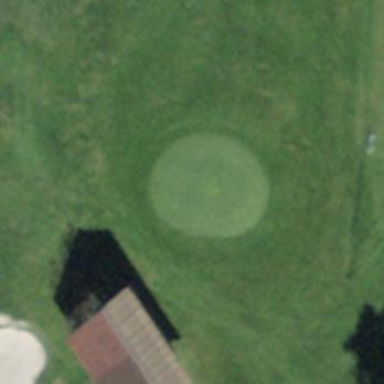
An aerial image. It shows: Picturesque green golfing area with grass land use.